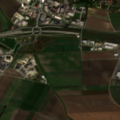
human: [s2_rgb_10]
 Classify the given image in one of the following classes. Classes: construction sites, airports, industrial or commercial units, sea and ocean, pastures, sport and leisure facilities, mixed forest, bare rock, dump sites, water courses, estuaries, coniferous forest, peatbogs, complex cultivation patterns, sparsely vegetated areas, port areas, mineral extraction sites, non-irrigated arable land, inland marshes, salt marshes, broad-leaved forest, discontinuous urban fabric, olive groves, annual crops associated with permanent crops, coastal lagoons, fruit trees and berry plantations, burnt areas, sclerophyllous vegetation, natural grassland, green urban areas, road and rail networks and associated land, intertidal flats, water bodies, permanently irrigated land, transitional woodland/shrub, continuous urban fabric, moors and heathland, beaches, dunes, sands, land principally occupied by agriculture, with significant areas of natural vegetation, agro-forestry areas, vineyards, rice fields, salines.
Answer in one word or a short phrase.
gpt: industrial or commercial units, non-irrigated arable land